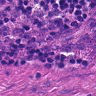
Metastatic tissue present: no